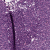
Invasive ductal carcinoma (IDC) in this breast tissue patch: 1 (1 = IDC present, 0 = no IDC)